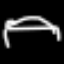
Label: bed